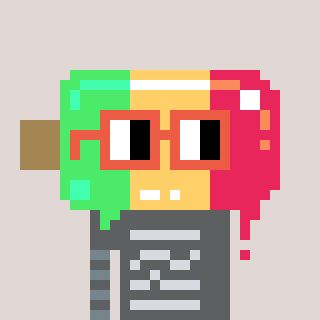
a pixel art character with square orange glasses, a icepop-shaped head and a grayscale-colored body on a warm background